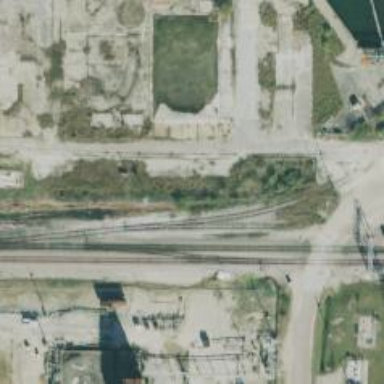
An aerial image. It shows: Disused railway spur.